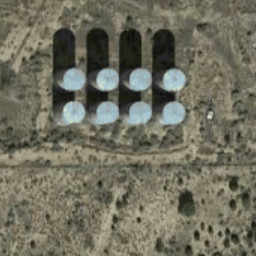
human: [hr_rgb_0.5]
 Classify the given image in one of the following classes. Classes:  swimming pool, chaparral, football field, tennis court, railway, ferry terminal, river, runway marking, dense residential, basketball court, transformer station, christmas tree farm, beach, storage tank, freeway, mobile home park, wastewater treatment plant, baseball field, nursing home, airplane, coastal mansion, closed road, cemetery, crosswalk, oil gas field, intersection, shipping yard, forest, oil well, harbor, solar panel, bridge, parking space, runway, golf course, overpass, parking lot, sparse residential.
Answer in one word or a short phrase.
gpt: storage tank